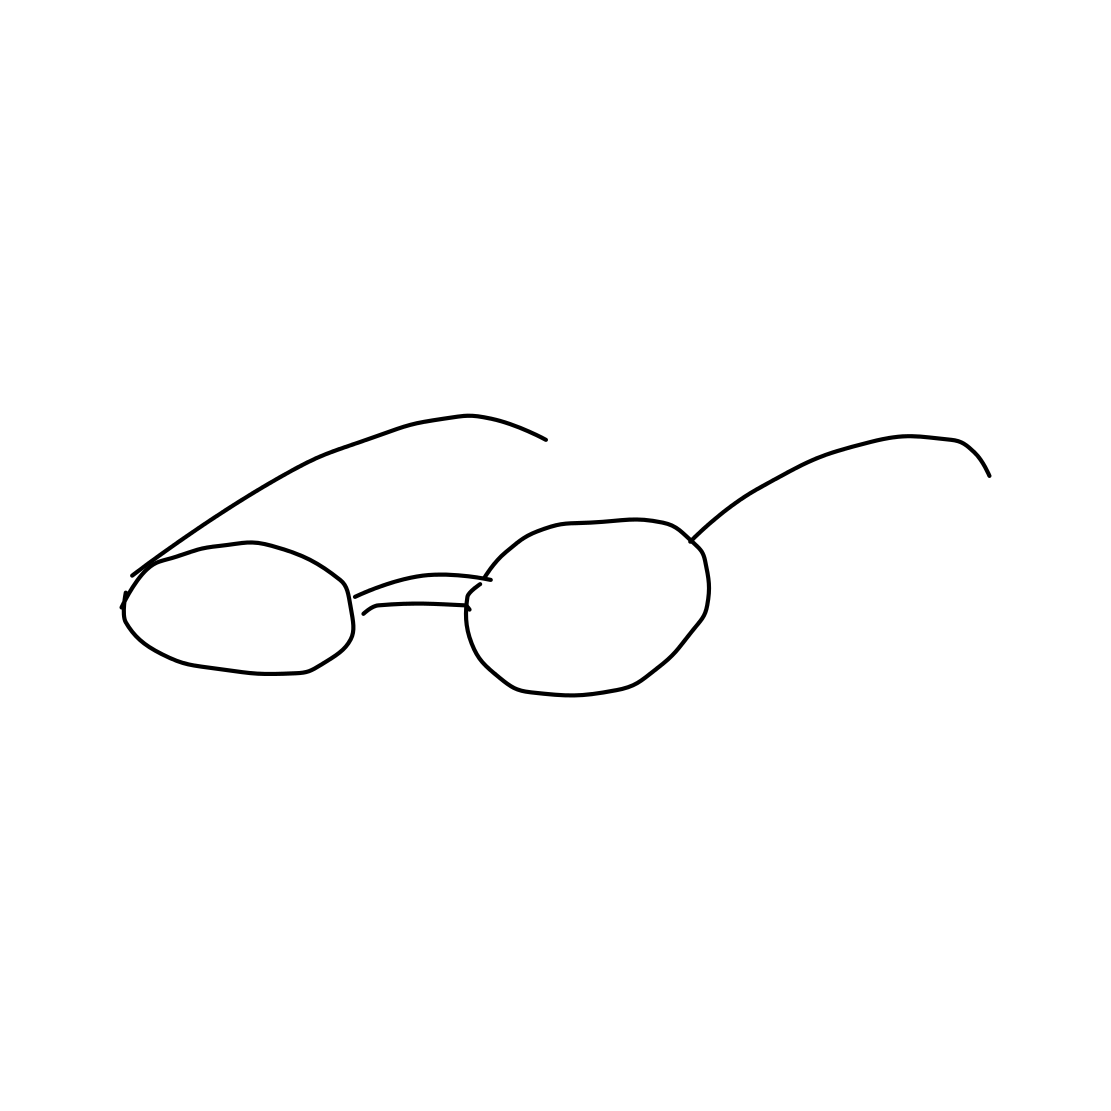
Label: eyeglasses